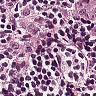
Metastatic tissue present: yes